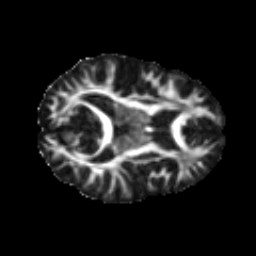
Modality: FA
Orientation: axial
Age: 16
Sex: female
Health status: ill
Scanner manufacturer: ge
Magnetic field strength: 3 T
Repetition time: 6.776 s
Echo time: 0.0794 s